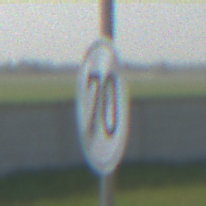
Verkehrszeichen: EndeGeschwindigkeit70
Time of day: MorningAfternoon
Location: Outdoor (Special)
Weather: Clear
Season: NotSpecified
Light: Natural